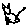
Label: cat